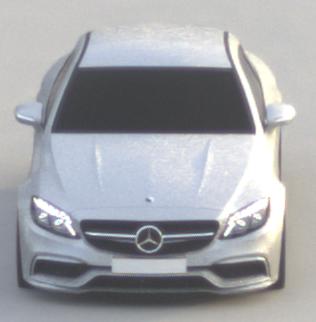
Make: Mercedes-Benz
Model: C 43 AMG
Detailed model: C-Class (205) AMG Limousine
Model produced from: 2016/10
Model produced until: 2018/04
Doors: 4
Color: white
Road condition: dry road
Daytime: sunrise or sunset
Contrast: low contrast